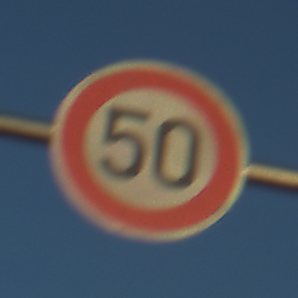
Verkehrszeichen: Geschwindigkeit50
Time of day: SunriseSunset
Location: Outdoor (RoadRail)
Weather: Clear
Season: NotSpecified
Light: Natural